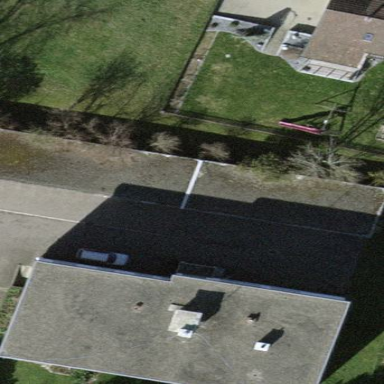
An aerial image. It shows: Group of garages.